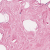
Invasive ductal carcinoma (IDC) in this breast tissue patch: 0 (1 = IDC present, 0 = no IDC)